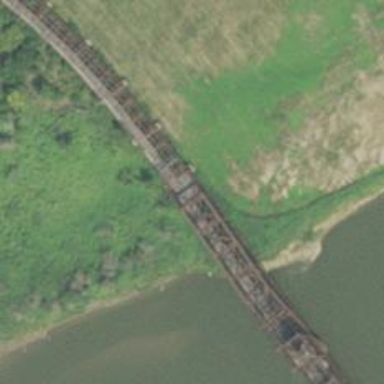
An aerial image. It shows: Movable abandoned railway bridge.